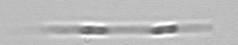
Label: Leptocylindrus